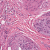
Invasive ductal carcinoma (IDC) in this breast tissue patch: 1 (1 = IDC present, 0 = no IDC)